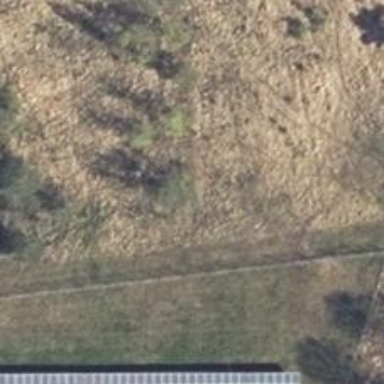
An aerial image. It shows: Abandoned railway.